Question: I am using <URL> too because it's a child of the video.

How can i get the play button in front of the birds at the beginning so that i can press play (i will move the container back in front of them onclick)?
code:
'''
<html>
<head>
<script>
function bringPlayButtonInFrontOfBirds(){
document.getElementsByClassName("vjs-big-play-button")[0].style.zIndex = "200000";
document.getElementsByClassName("vjs-control-bar")[0].style.zIndex = "200000";
}
</script>
</head>
<body onload ="bringPlayButtonInFrontOfBirds()">
<script>//birdcode
</script>
<div id="container" style ="position:absolute; left:28%;top:25%; z-index:-1000;">
<video id="example_video_1" class="video-js vjs-default-skin" controls preload="auto" width="640" height="264"
style ="z-index:1000;"
data-setup='{"techOrder":["youtube","html5"],"ytcontrols":false}'>
<source src="http://www.youtube.com/watch?v=g1As9ObURDA" type="video/youtube" />
</video>
</div>
</body>
</html>
'''
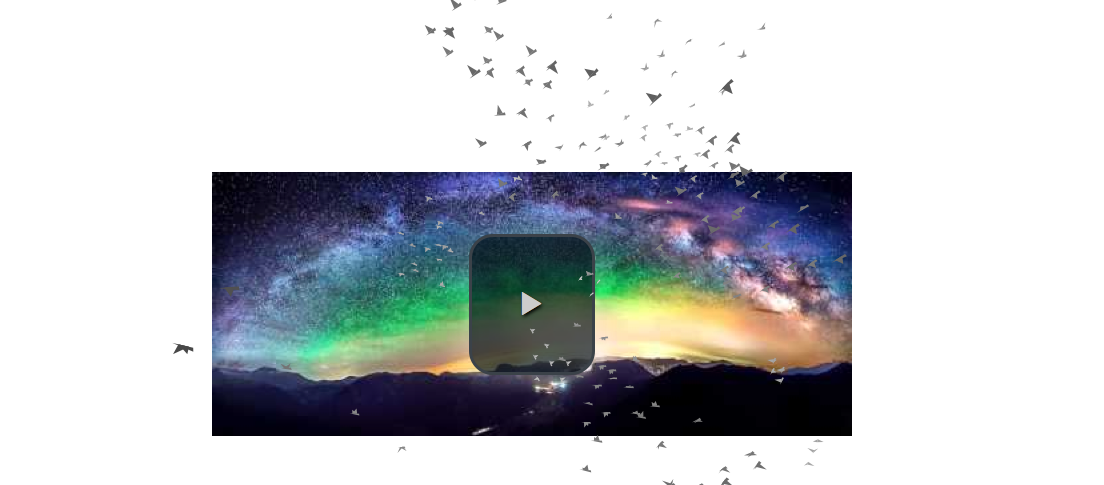
Answer: you can trigger the video play event on click of your flying birds overlay.
'''
myPlayer.play();
'''